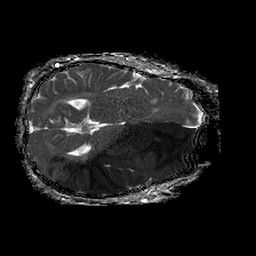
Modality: ADC
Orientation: axial
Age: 58
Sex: male
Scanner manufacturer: philips
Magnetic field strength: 1.5 T
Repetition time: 4.6 s
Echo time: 0.08517 s